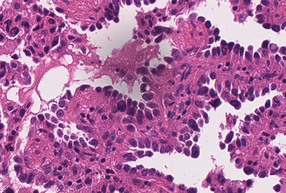
Tumor epithelial tissue: yes
Tumor-associated stroma tissue: yes
Normal tissue: no